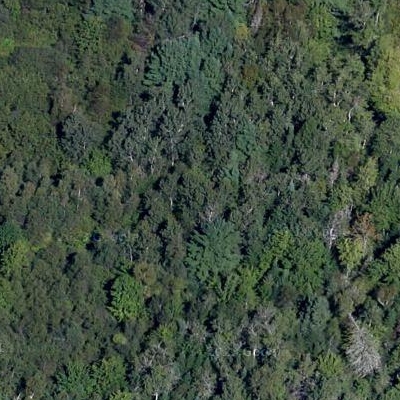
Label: eForest